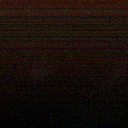
Screen state: off